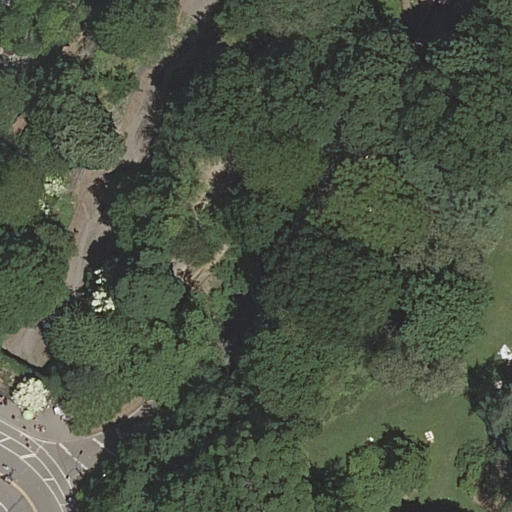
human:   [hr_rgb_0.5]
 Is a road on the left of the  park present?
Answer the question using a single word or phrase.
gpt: yes

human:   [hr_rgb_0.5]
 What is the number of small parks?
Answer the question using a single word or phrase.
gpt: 0

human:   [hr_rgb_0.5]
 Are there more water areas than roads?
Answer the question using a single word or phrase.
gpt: no

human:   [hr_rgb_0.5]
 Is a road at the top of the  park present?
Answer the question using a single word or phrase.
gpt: no

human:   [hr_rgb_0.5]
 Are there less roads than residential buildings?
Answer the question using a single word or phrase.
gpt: no

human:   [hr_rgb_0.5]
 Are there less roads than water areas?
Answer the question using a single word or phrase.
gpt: no

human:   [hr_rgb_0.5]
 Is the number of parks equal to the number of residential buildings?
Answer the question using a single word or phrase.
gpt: no

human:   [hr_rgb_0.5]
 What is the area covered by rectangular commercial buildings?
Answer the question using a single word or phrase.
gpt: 0m2

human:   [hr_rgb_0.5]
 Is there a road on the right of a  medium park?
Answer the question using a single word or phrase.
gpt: no

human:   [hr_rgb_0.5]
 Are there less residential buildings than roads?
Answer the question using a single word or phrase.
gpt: yes

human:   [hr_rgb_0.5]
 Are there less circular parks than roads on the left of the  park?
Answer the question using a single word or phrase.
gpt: yes

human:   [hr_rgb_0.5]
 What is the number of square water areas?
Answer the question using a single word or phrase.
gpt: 0

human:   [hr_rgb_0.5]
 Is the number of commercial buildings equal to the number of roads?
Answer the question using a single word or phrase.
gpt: no

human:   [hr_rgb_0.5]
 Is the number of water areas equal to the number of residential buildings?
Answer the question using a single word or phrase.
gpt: yes

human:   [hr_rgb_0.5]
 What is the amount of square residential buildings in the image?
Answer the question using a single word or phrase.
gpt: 0

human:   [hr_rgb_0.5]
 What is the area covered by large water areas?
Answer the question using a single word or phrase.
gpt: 0m2

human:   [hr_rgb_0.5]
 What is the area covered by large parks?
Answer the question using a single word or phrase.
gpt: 10627m2

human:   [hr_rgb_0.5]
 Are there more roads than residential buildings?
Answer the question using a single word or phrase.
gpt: yes

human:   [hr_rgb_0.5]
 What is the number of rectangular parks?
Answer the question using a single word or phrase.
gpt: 1

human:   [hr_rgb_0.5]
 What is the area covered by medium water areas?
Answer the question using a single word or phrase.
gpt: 0m2

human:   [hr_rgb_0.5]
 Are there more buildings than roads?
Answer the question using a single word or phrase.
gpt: no

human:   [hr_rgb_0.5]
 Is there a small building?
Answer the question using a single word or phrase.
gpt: no

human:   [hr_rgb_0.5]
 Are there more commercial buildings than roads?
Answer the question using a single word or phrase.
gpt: no

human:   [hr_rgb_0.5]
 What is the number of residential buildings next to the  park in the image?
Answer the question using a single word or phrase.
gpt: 0

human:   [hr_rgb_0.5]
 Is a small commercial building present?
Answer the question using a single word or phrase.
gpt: no

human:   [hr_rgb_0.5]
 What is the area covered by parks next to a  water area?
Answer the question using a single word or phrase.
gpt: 0m2

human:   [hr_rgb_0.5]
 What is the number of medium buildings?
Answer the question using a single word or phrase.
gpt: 0

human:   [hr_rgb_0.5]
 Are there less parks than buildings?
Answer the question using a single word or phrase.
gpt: no

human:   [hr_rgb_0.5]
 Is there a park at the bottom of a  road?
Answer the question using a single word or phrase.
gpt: no

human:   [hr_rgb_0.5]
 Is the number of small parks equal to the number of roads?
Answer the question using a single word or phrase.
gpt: no

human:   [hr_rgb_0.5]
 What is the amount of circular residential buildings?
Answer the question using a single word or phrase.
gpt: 0

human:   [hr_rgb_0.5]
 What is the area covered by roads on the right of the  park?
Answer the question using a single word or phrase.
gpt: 0m2

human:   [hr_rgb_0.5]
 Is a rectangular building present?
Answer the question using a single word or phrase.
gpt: no

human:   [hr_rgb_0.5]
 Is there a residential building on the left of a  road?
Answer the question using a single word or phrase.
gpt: no

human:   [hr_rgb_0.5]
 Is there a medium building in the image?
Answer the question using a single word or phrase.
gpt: no

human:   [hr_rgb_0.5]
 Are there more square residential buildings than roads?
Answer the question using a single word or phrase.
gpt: no